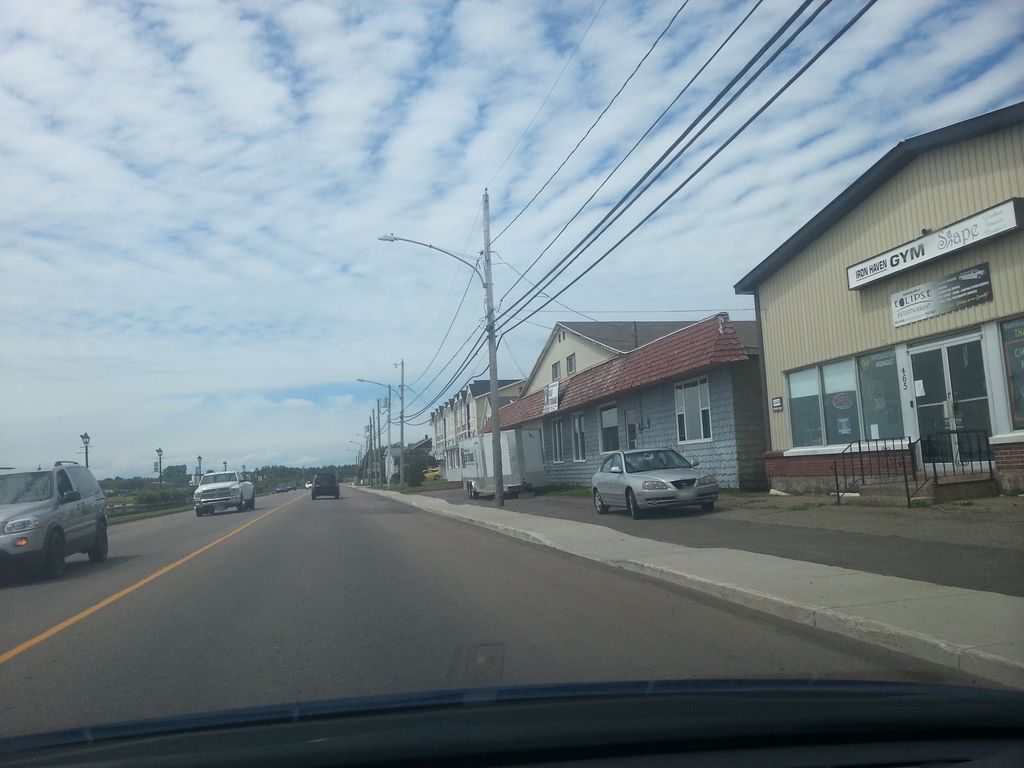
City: charlottetown